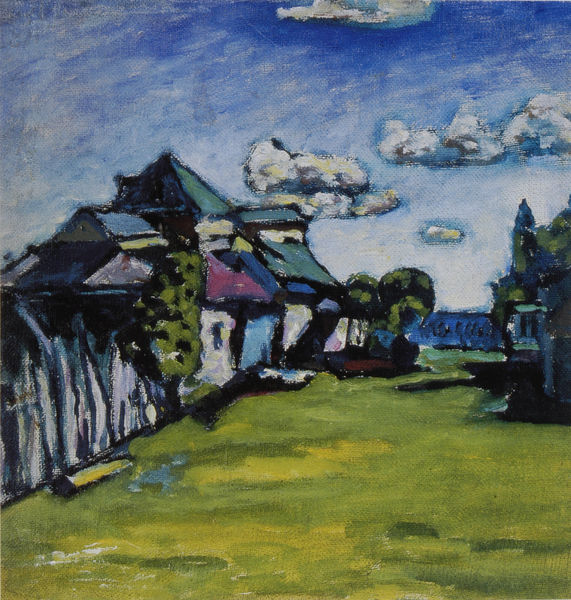
Titel: Bauernhäuser
Künstler: Wassily Kandinsky
Standort: Moskau
Institution: Tretjakov Galerie
Schlagwörter: baum, blau, gemälde, himmel, meer, schatten, wasser, weiß, wolken, bäume, gelb, grün, impressionismus, landschaft, ocker, see, stadt, braun, bunt, fenster, grau, licht, schwarz, straße, dach, gebäude, gras, haus, rasen, wiese, wolke, zaun, expressionismus, malerei, öl, gräser, horizont, häuser, stamm, sonne, wiesen, rosa, garten, hellblau, pfütze, sommer, gasse, moderne, dorf, dächer, mauer, lila, violett, landschaftsmalerei, lattenzaun, naiv, primitivismus, zäune, platz, blue, church, oil, red, white, black, dunkelblau, einfach, expressionism, green, grey, painting, yellow, oil painting, gogh, farbflächen, wood, cloud, clouds, sky, tree, building, house, landscape, german, houses, roof, roofs, summer, tower, trees, village, balu, grass, exterior, garden, purple, blauer reiter, azur, abstract, anger, azzur, bridge, bright, fence, flaminck, gabriele münter, gartenn, kandinsky, kochel, marc, meadow, murnau, münter, nolde, pasture, pftze, small, town, town village, vi,kllage, vincent, violet, wiesye, äuser